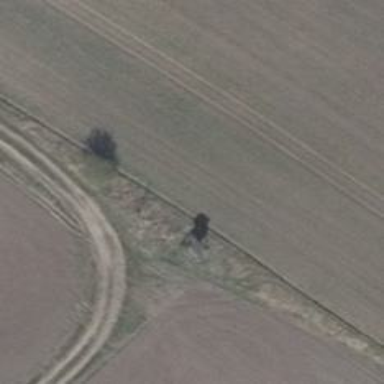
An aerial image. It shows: Shelter that serves as hunting stand.